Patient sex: F
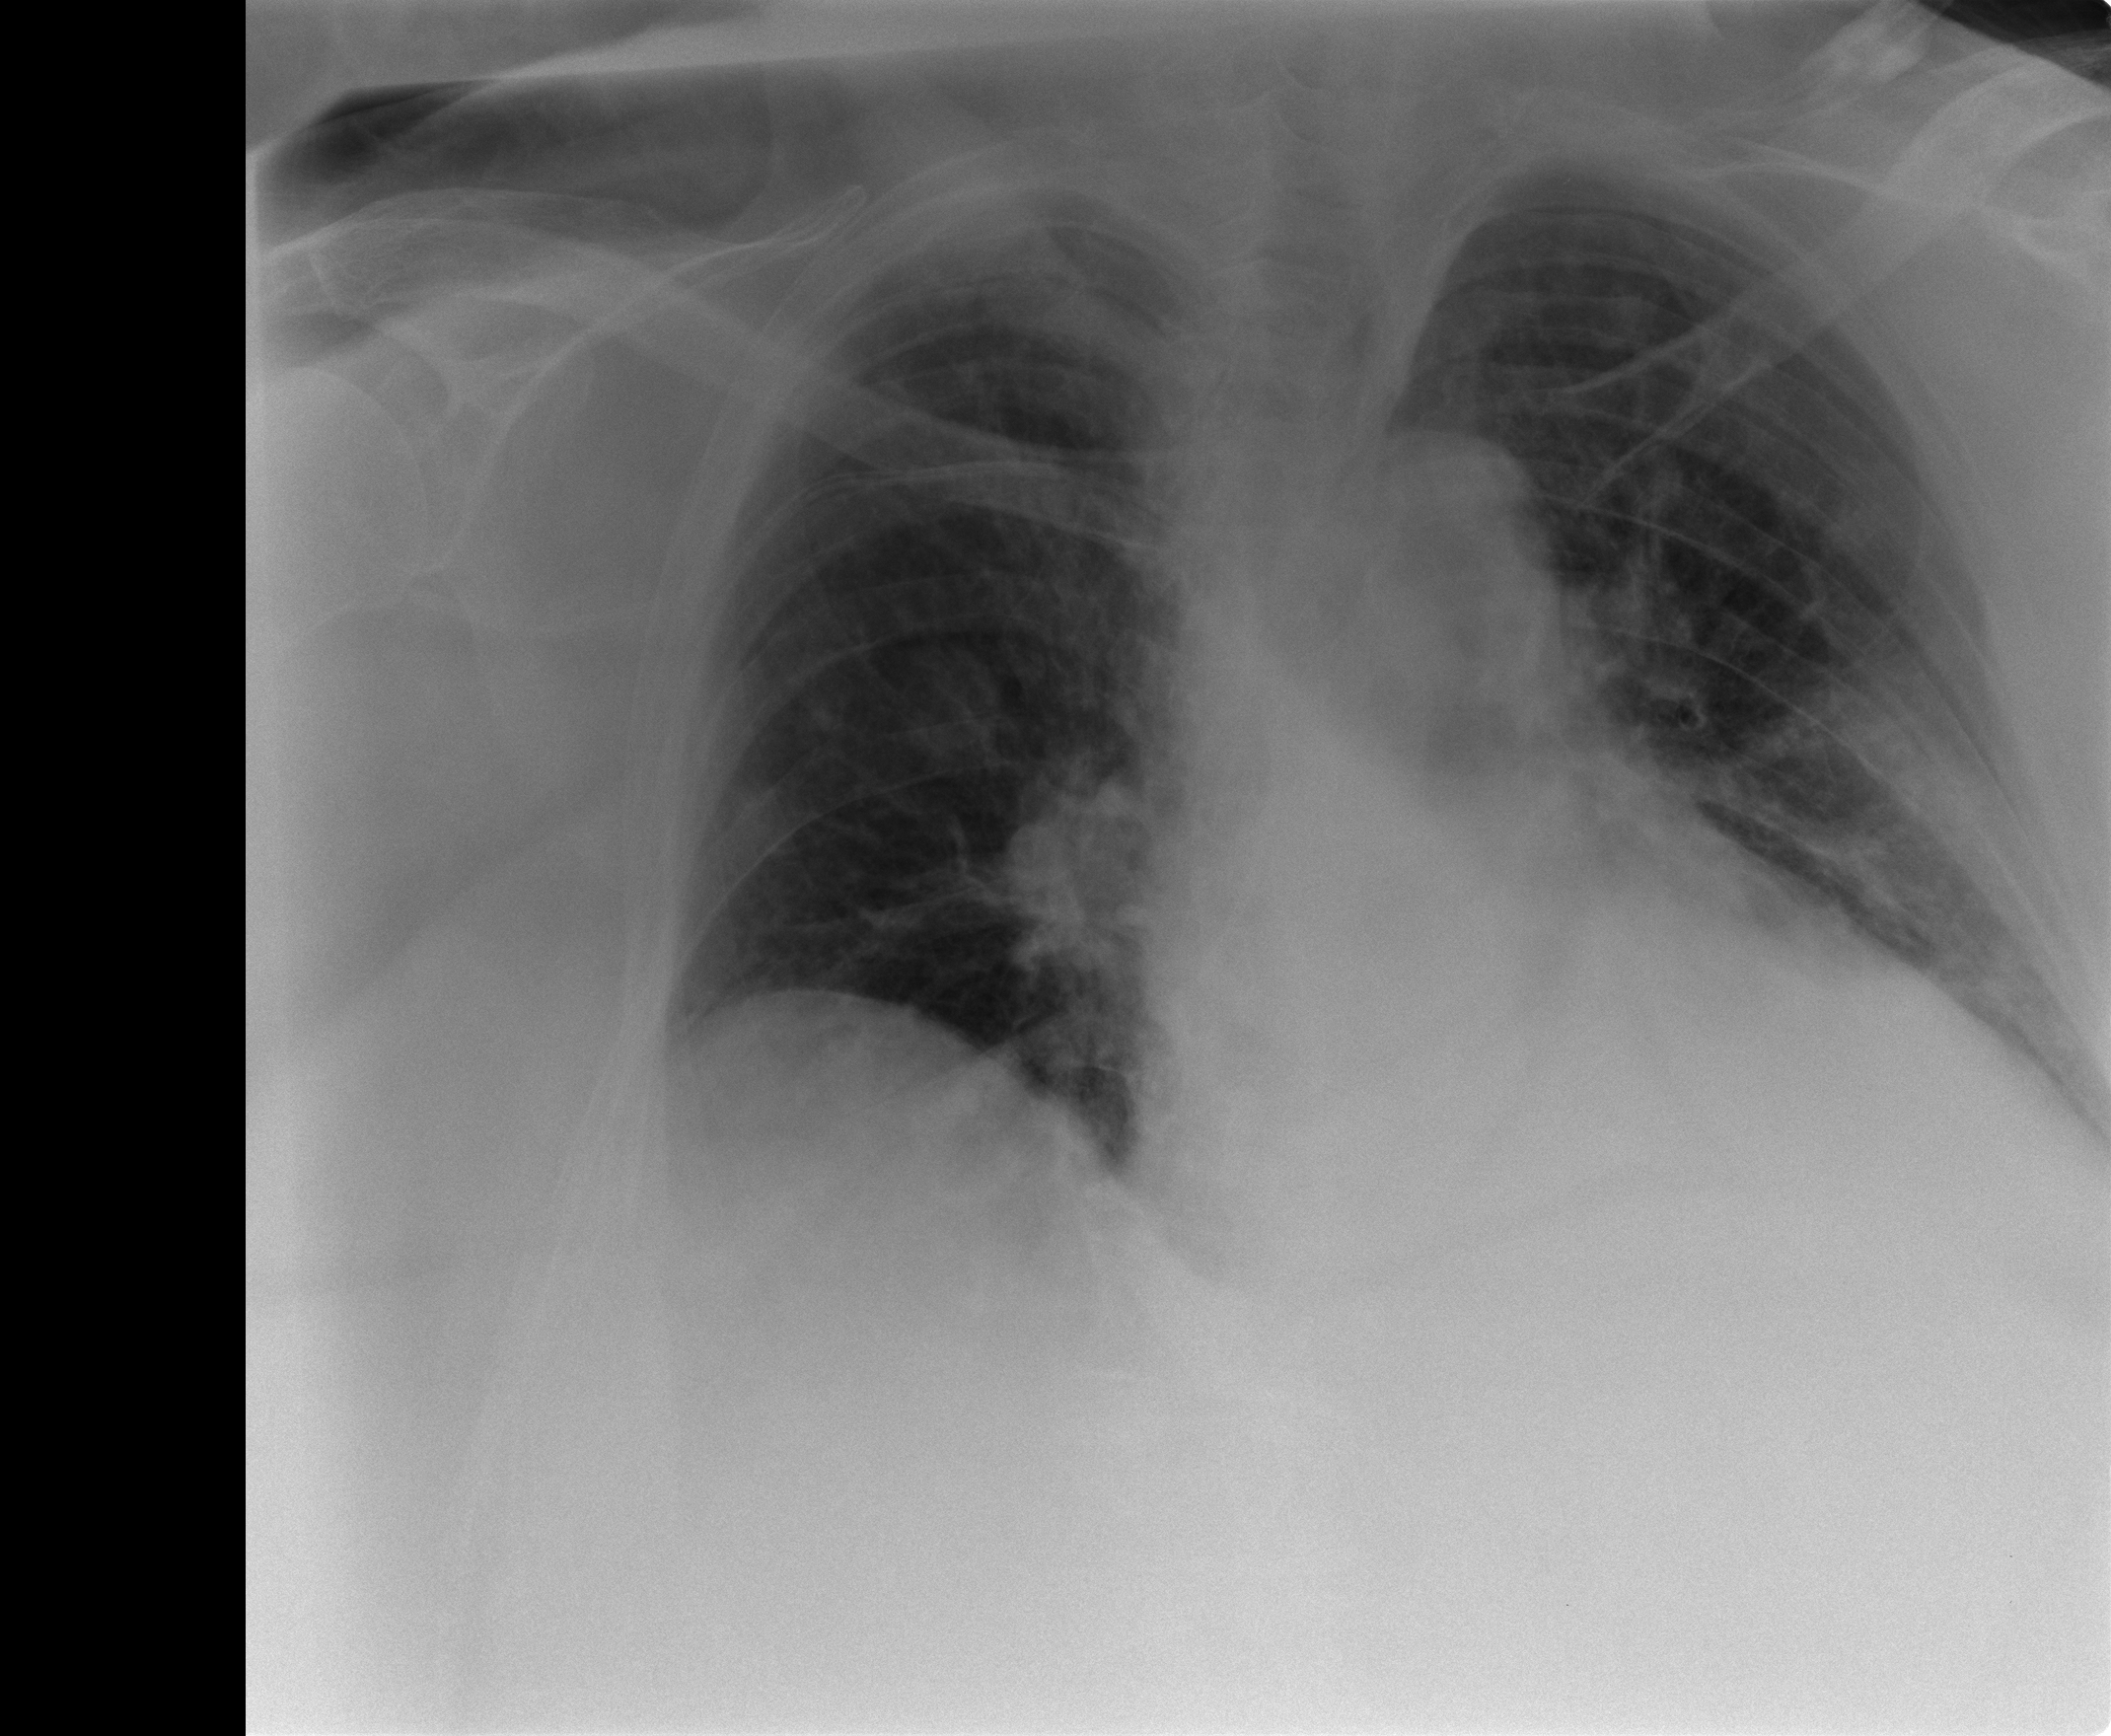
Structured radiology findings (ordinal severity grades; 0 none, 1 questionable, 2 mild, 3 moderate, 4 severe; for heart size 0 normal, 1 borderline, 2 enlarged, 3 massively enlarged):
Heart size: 2
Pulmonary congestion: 1
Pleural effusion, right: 0
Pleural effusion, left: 0
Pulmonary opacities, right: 0
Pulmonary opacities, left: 0
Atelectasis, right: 1
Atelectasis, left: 1